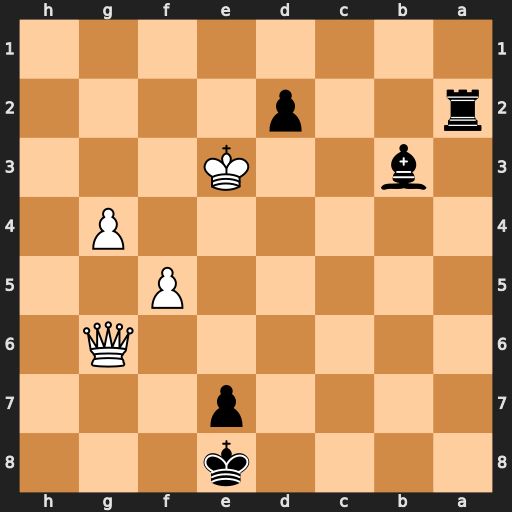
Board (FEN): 4k3/4p3/6Q1/5P2/6P1/1b2K3/r2p4/8
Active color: b
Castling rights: -
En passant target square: -
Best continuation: Kd7 Qb6 d1=Q